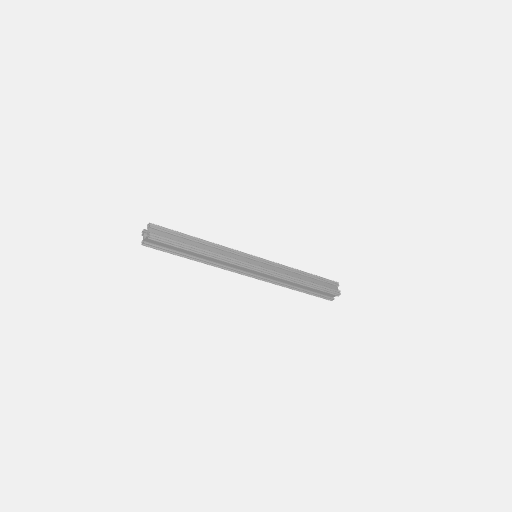
Part: OpenGoRAIL336